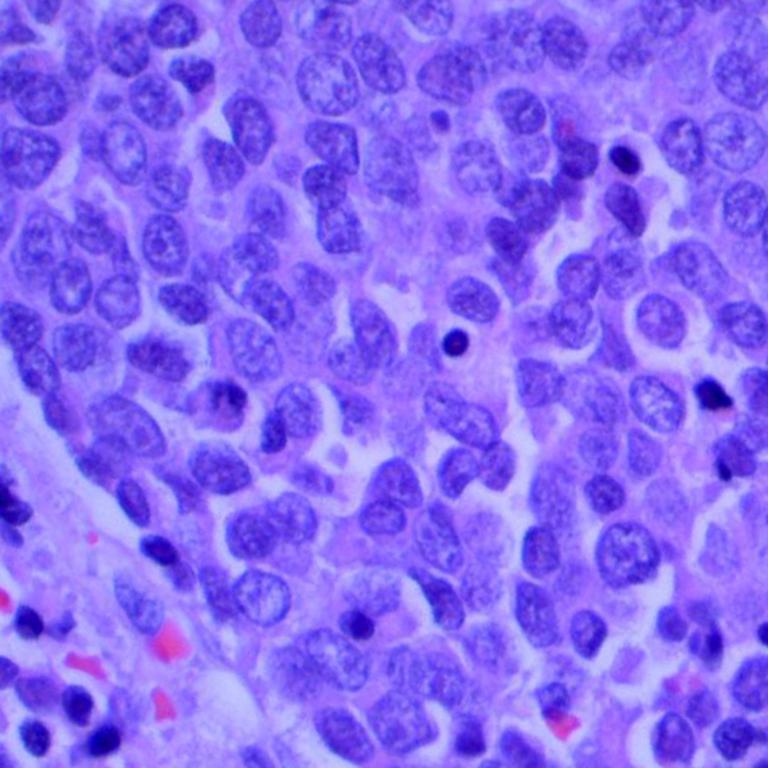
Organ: lung
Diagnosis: squamous carcinomas